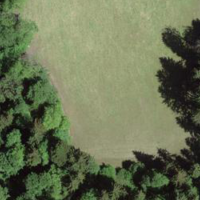
EUNIS habitat code: 41
Species observed at this site:
Lathyrus vernus